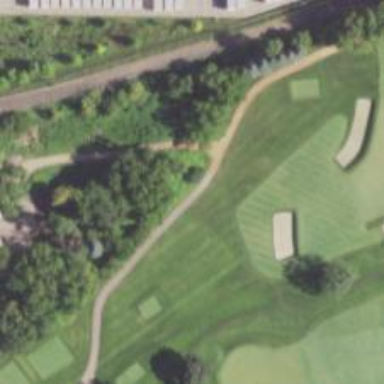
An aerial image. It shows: Pathway for golfing.